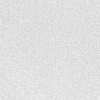
Atmospheric dust classification: dusty